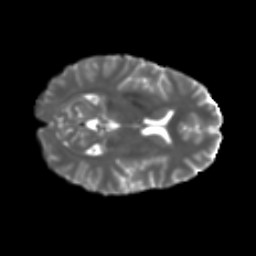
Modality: T2w
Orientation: axial
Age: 26
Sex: female
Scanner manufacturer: ge
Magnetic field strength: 3 T
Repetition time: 7.8 s
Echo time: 0.0607 s